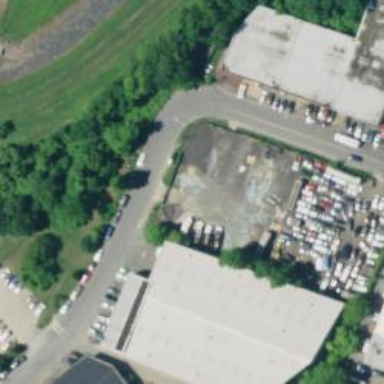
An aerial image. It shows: Warehouse building.